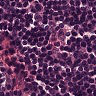
Metastatic tissue present: no